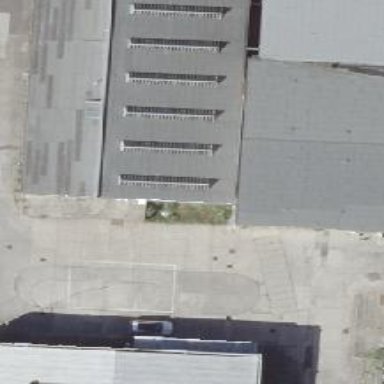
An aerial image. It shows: Industrial building.